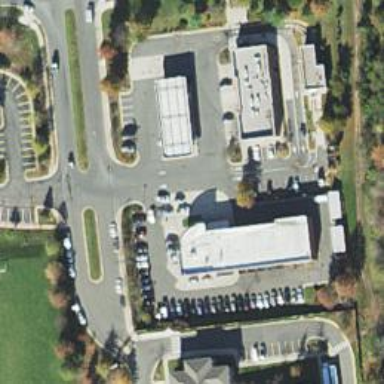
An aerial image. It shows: Retail area.